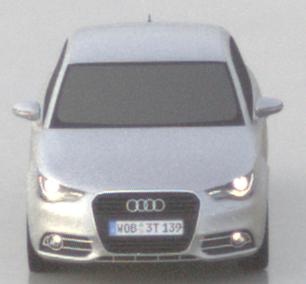
Make: Audi
Model: A1 Sportback 1.2 TFSI
Detailed model: A1 (8X) Sportback
Model produced from: 2012/03
Model produced until: 2014/11
Doors: 5
Color: white
Road condition: wet road
Daytime: sunrise or sunset
Contrast: low contrast